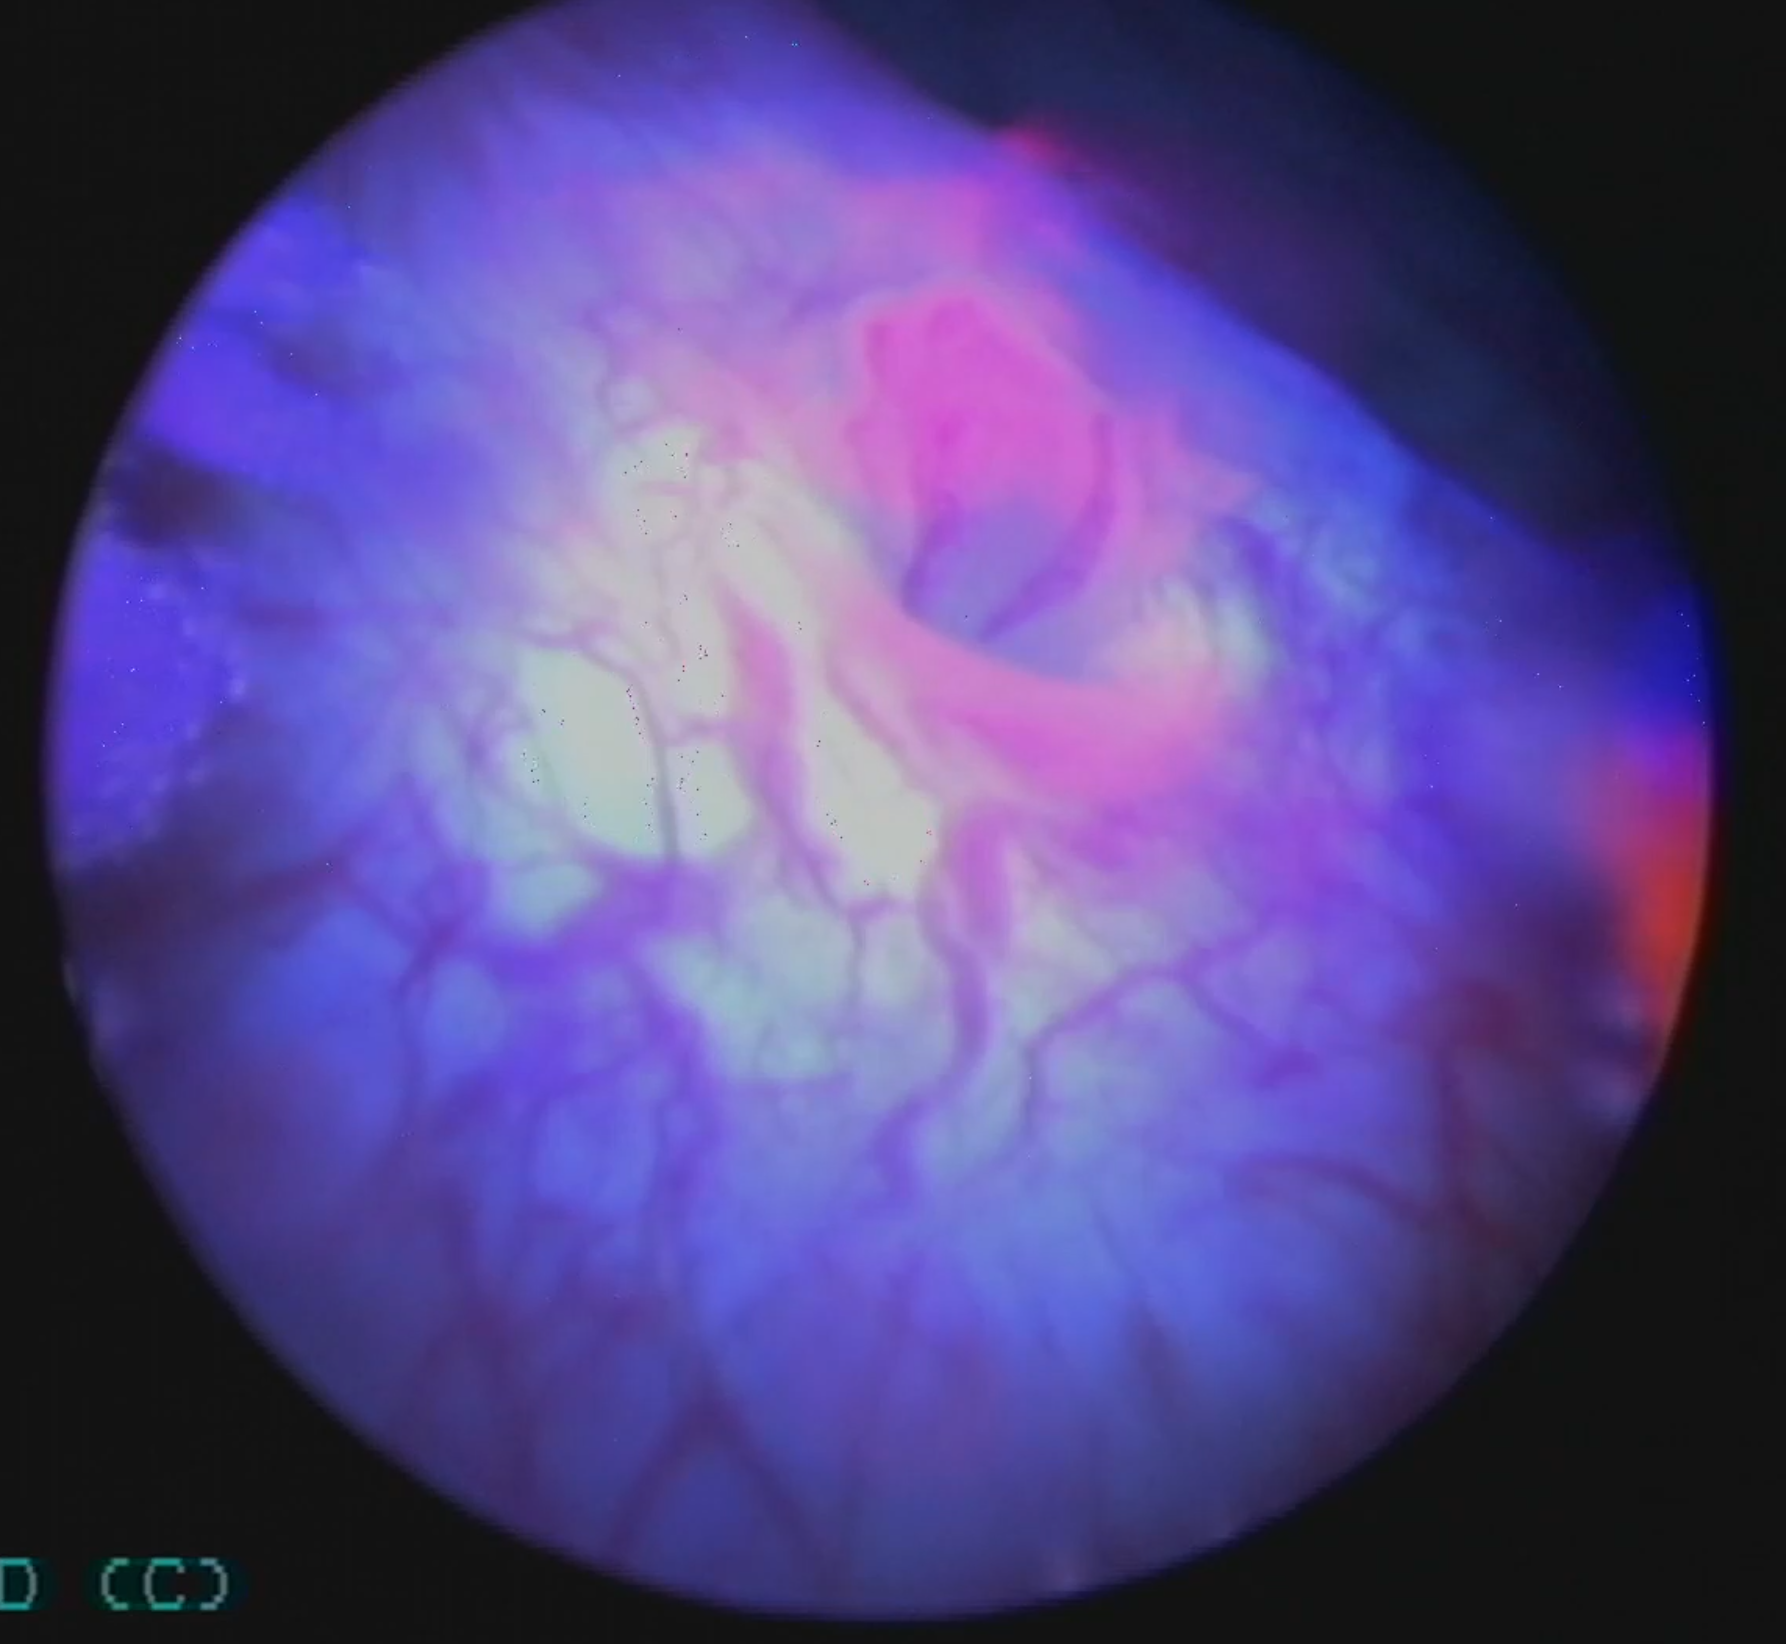
Modality: BLC
Class: Non-malignant
Subclass: Denuded
Lesion: L5
Morphology: Papillary
Bladder cancer association: No